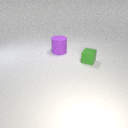
small green rubber cube in front of large purple rubber cylinder